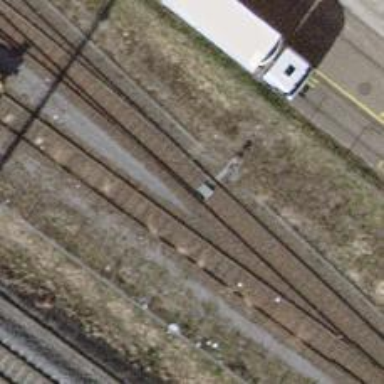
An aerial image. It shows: Single-track electrified rail service spur with contact line.